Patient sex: F
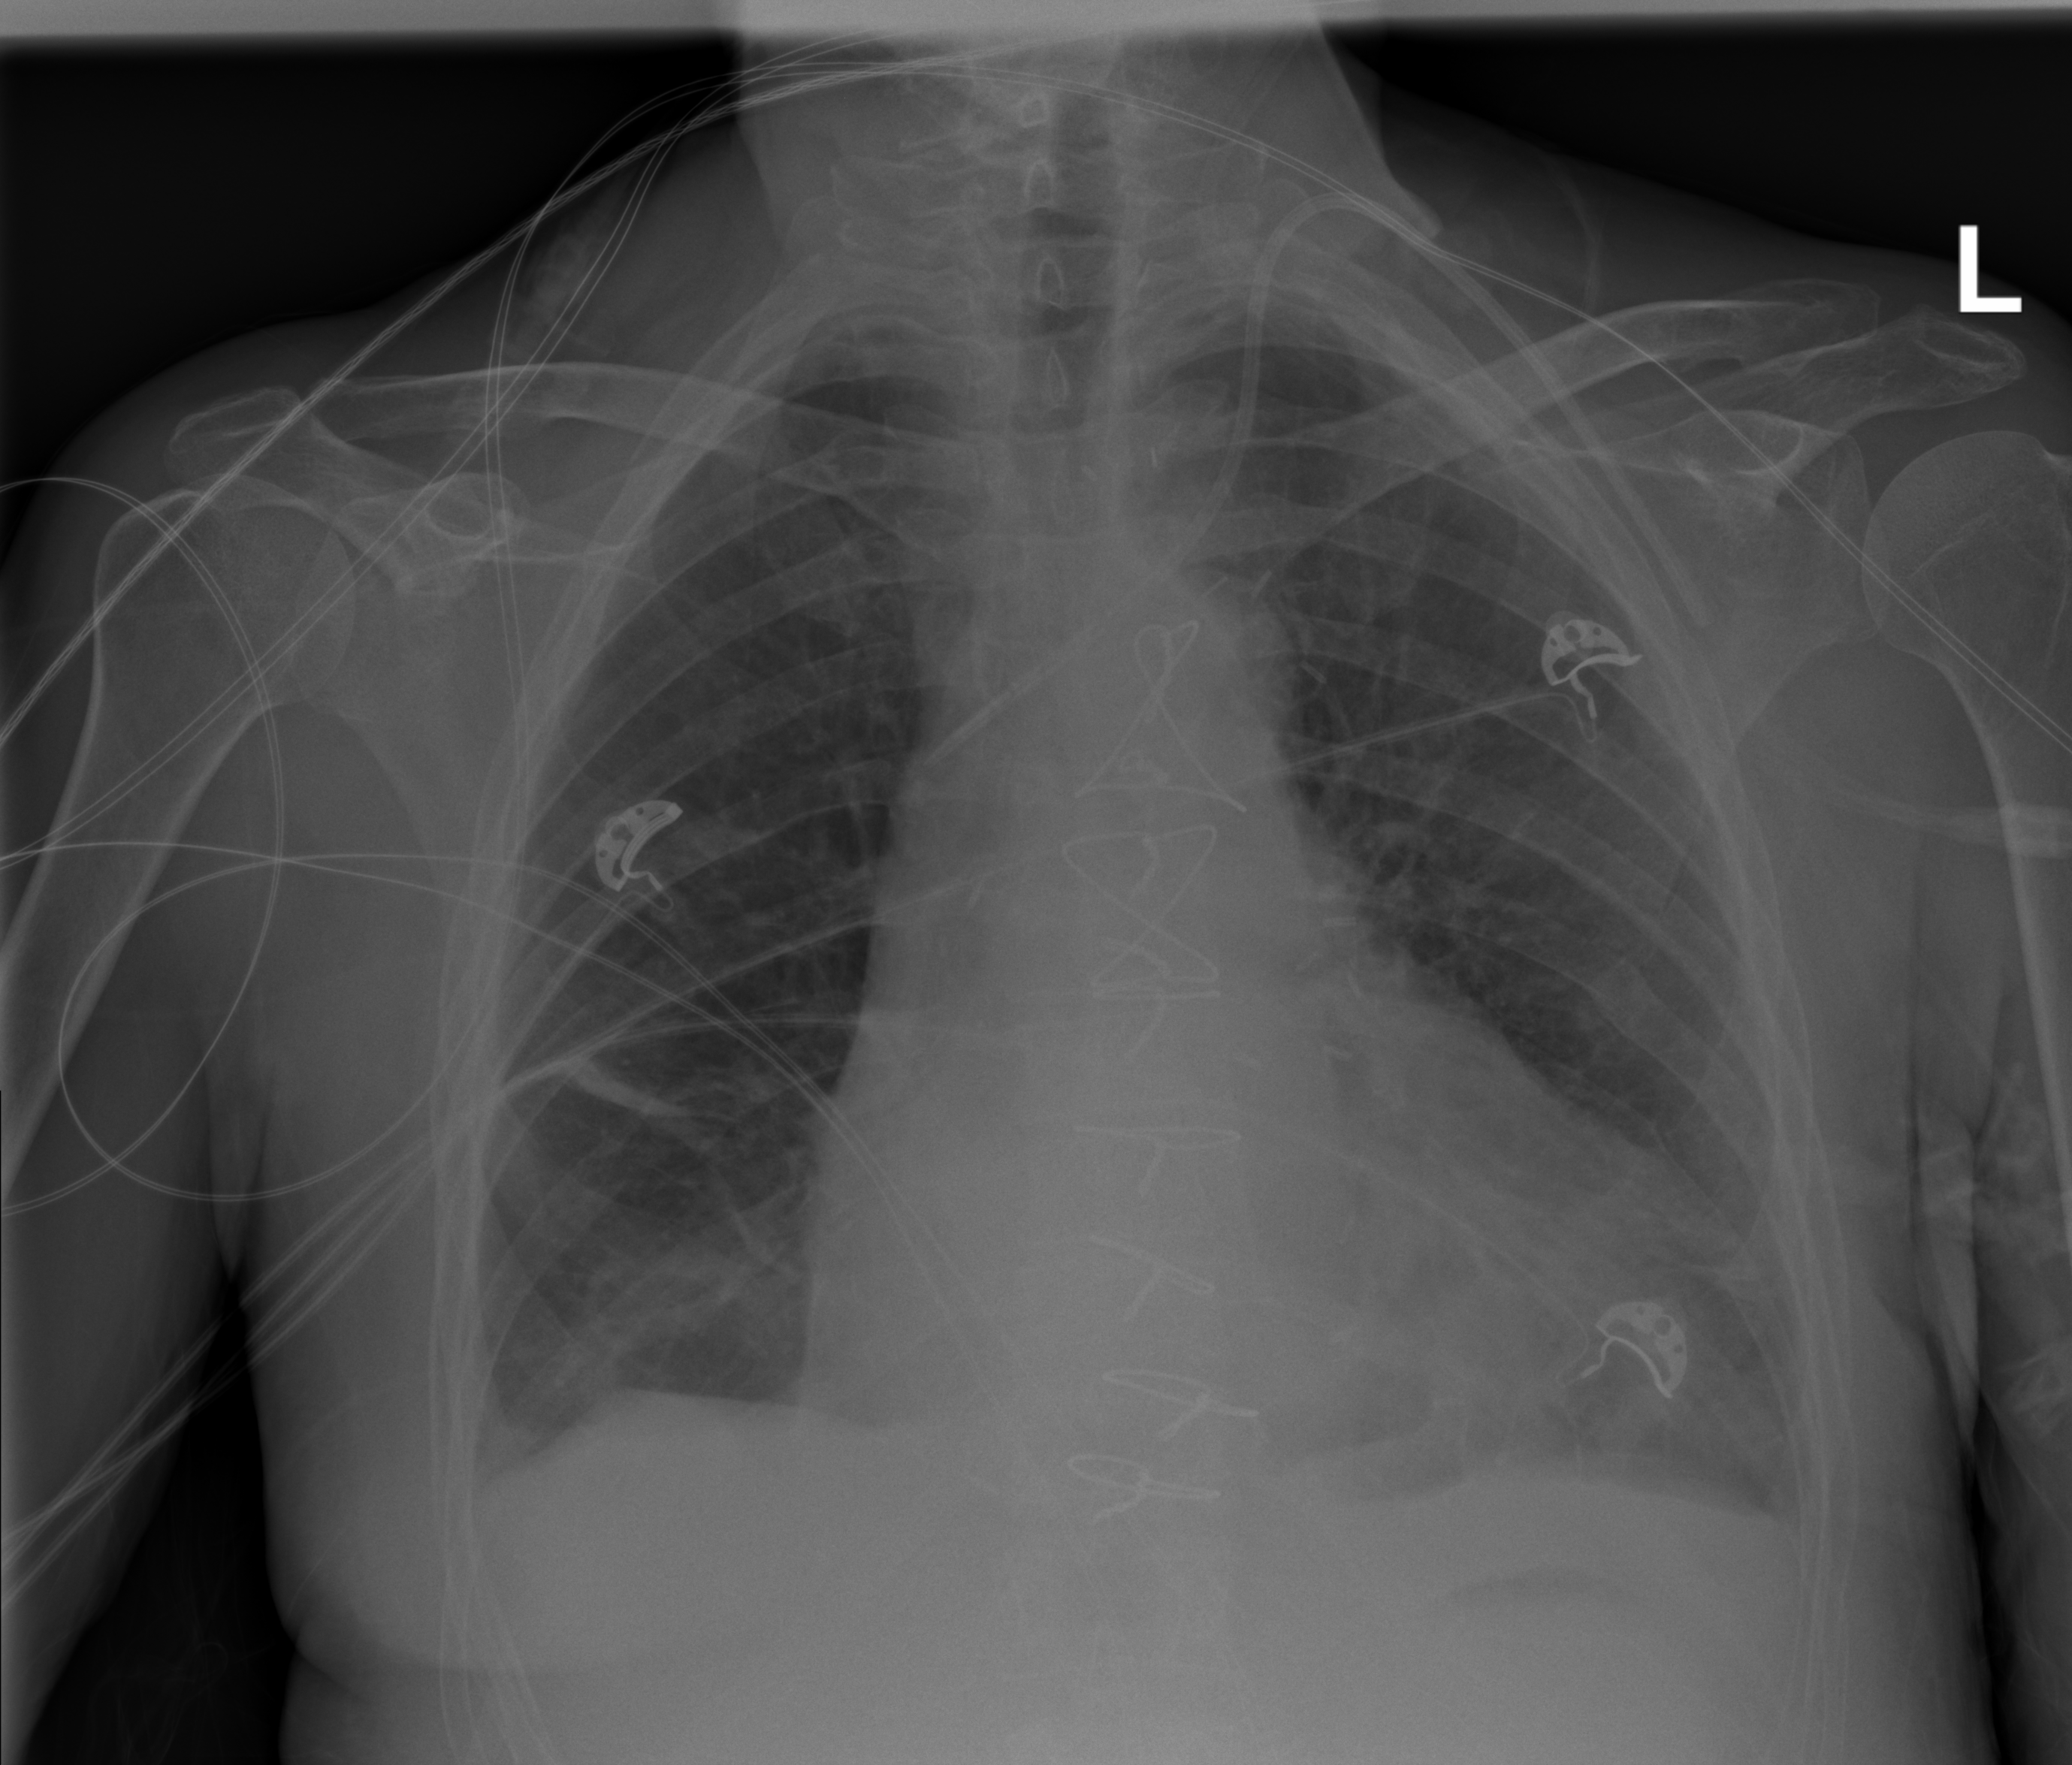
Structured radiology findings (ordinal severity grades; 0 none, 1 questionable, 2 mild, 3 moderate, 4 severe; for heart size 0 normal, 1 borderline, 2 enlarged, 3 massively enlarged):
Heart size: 2
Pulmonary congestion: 0
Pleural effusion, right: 2
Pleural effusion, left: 2
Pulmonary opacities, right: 0
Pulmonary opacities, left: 0
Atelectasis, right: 2
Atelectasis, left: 2